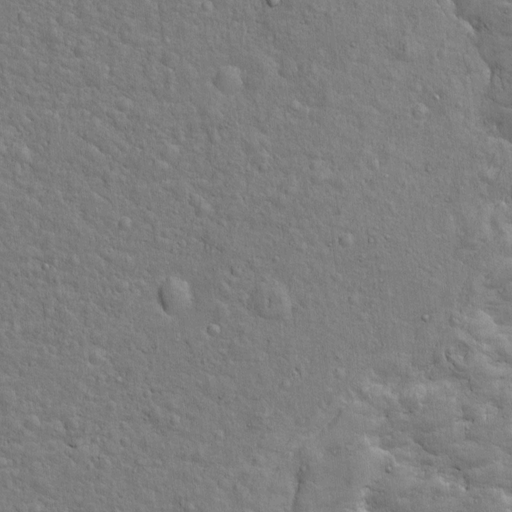
Classes present: Background